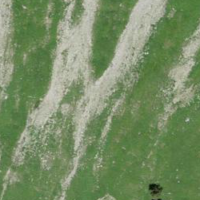
EUNIS habitat code: 23
Species observed at this site:
Capra ibex